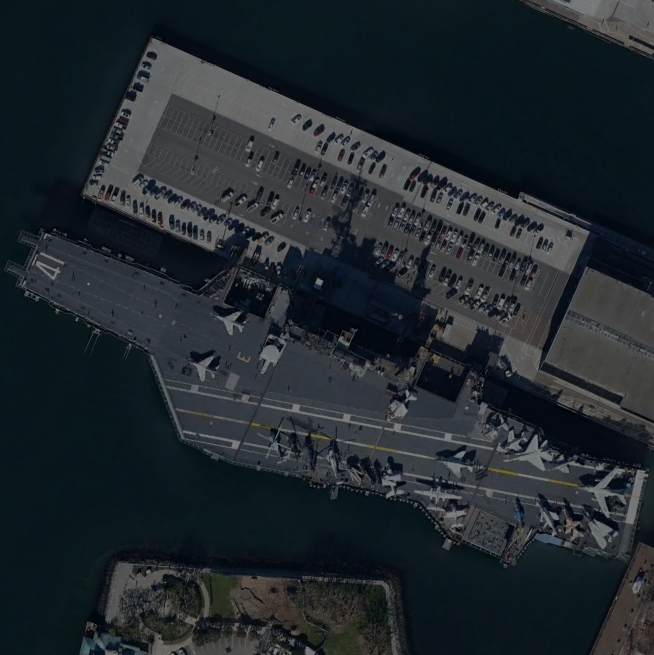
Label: aircraft_carrier